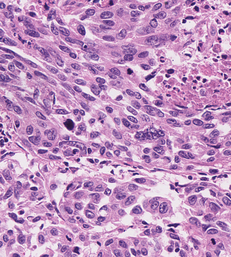
Tumor epithelial tissue: yes
Tumor-associated stroma tissue: yes
Normal tissue: no